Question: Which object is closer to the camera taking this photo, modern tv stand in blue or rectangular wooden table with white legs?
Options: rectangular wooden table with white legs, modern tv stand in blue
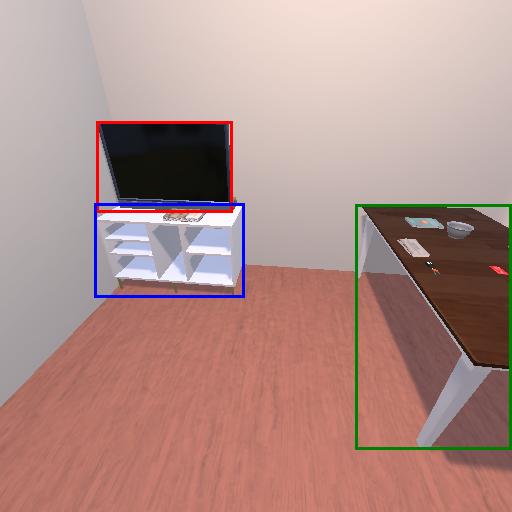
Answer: rectangular wooden table with white legs